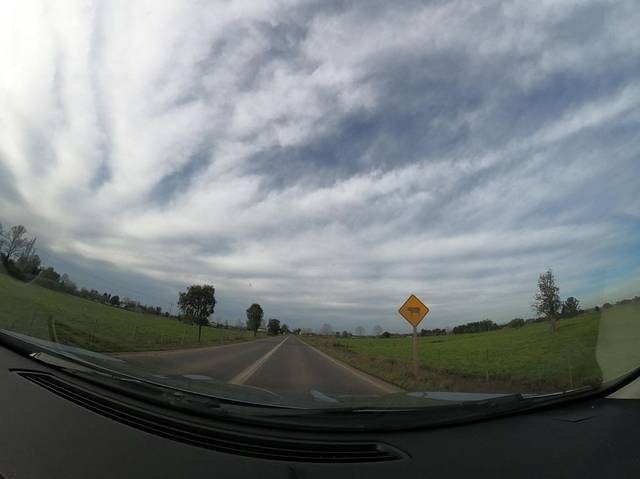
Region: Chile
Coordinates: -40.275, -72.875